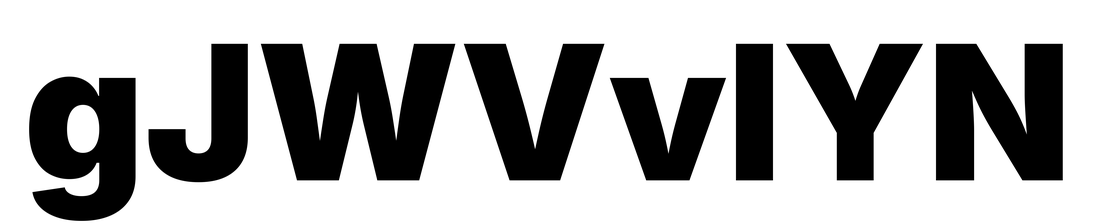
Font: Inter_Black